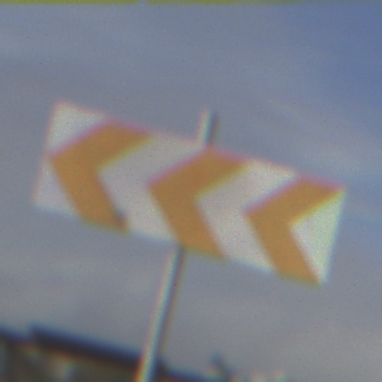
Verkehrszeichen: RichtungstafelnInKurvenGrossRechts
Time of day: MorningAfternoon
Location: Outdoor (Suburban)
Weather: PartlyCloudy
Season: NotSpecified
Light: Natural